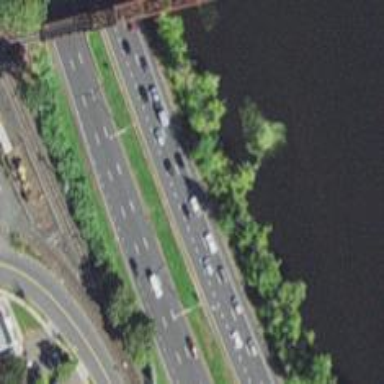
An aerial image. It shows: Expressway with asphalt surface classified as trunk highway.